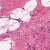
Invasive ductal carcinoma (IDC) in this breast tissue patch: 0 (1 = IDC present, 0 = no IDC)